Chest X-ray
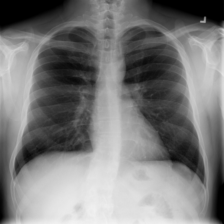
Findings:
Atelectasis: negative
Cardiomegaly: negative
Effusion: negative
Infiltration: negative
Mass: negative
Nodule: negative
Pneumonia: negative
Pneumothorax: negative
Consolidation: negative
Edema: negative
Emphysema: negative
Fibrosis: negative
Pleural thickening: negative
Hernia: negative